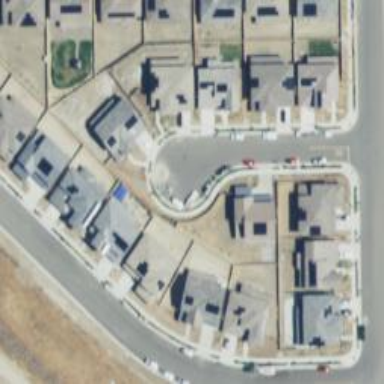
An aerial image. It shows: Residential road.